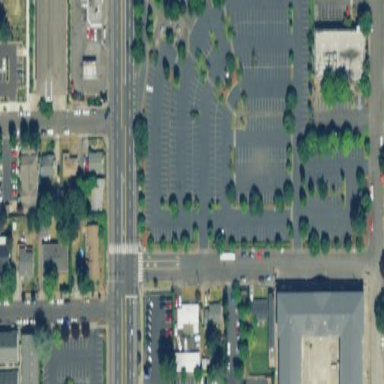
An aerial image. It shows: Paved parking area with Park & Ride facilities.